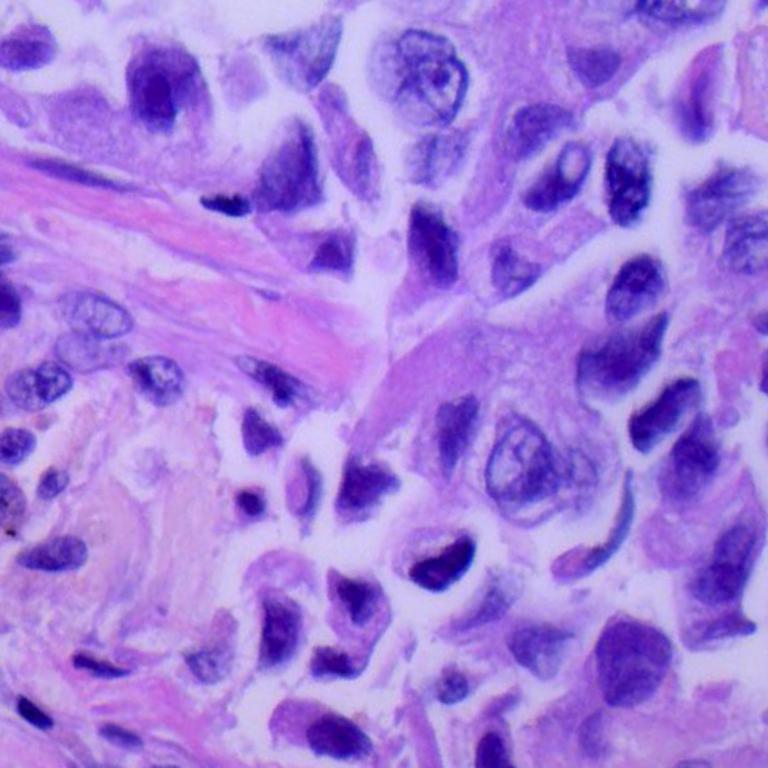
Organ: lung
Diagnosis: adenocarcinomas